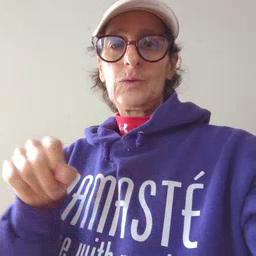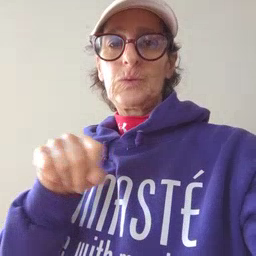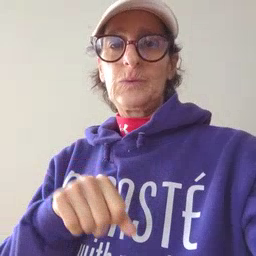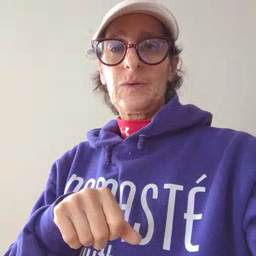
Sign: shoe